Question: For the love of all that is good, I cannot seem to get this to work. I keep getting the error mentioned above.
I have this table, and I'm trying to find out whether the code matches it's own sub-code somewhere within the other column, however it's erroring out. Your help is greatly appreciated.

'''
Sub testing()
Dim m1 As long
Dim myrange As Range
Set myrange = Worksheets("Sheet1").Range("B2:B23")
For e = 2 To 23
m1= Application.WorksheetFunction.Match(Cells(e, 1).Value, myrange, 0)
If m1 > 0 Then
Cells(e, 3).Value = "Yes"
Else
Cells(e, 3).Value = "No"
End If
Next e
MsgBox "Complete!"
End Sub
'''
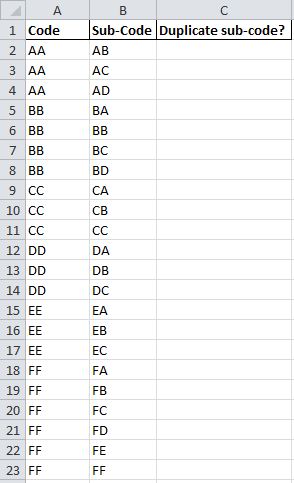
Answer: Use the 'Application.Match' function which allows for better ability to trap errors. When using the 'WorksheetFunction.Match', when a match is not found, it returns an error, which is what you're experiencing.
'''
If Not IsError(Application.Match(Cells(e, 1).Value, myrange, 0)) Then
'Do stuff when the match is found
Cells(e, 3).Value = "Yes"
Else:
Cells(e, 3).Value = "No"
End If
'''
You could also potentially use the 'CountIf' function:
'''
If Application.WorksheetFunction.CountIf(myRange, Cells(e,1).Value) > 0 Then
Cells(e,3).Value = "Yes"
Else:
Cells(e,3).Value = "No"
End If
'''
Neither of these approaches requires you to use the 'm1' variable, you can assign this variable within the 'True' part of the 'If/Then' statement, if you need to identify the match is found.